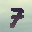
Label: 7